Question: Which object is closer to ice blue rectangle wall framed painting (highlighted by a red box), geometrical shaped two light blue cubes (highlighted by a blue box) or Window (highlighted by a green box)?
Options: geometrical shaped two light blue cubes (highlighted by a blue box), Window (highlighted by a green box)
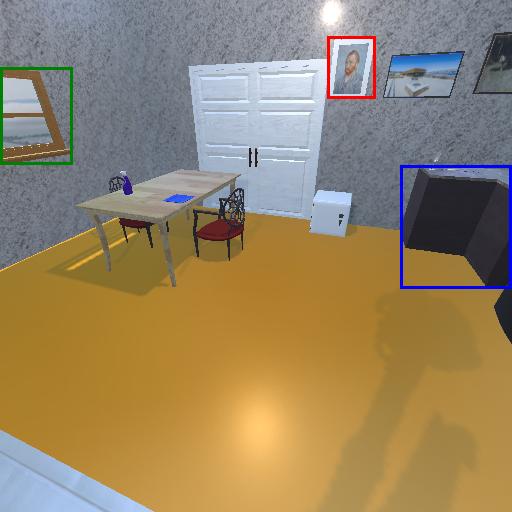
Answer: geometrical shaped two light blue cubes (highlighted by a blue box)